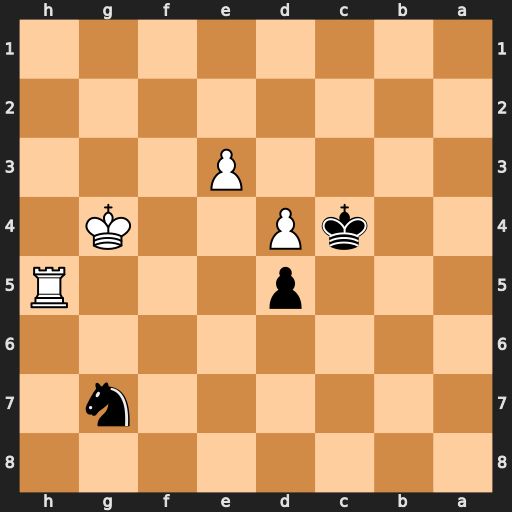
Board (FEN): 8/6n1/8/3p3R/2kP2K1/4P3/8/8
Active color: b
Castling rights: -
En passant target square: -
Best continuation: Nxh5 Kf5 Ng3+ Ke5 Ne4